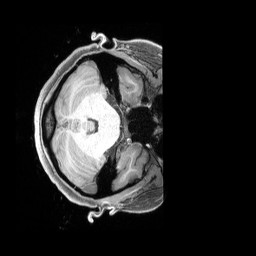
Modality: T1w
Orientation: axial
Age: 25
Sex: female
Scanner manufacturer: siemens
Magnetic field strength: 3 T
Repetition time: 2.4 s
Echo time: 0.00228 s